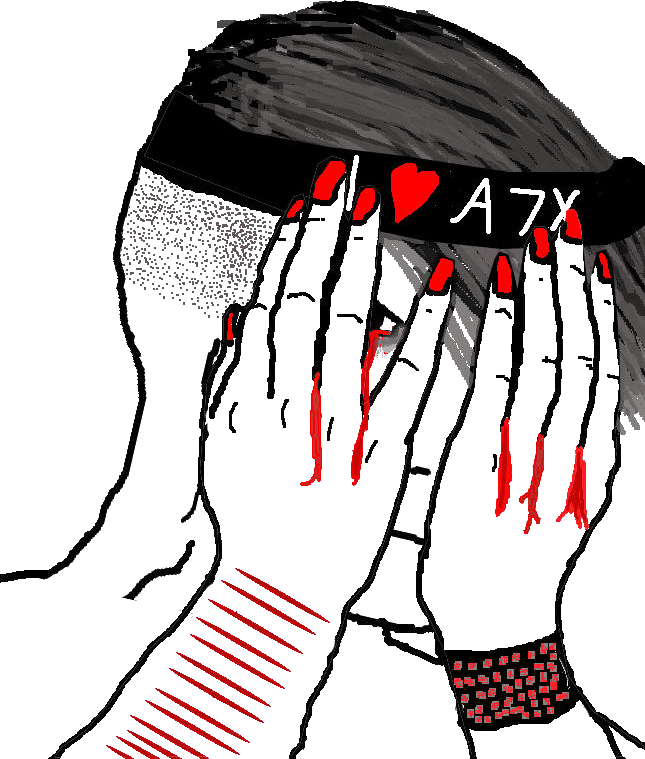
Label: 5_Crying_Wojak